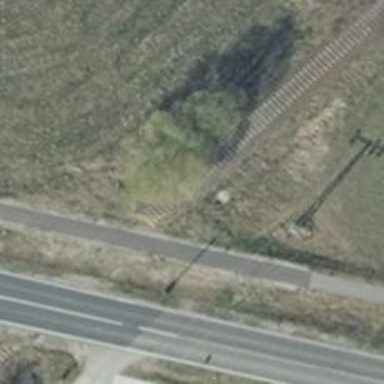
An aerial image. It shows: Abandoned railway.